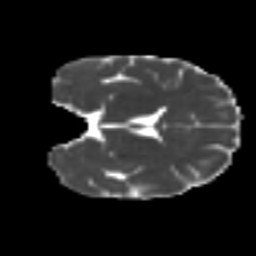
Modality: MD
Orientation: coronal
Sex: female
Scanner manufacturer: ge
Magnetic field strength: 3 T
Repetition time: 7 s
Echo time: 0.08 s